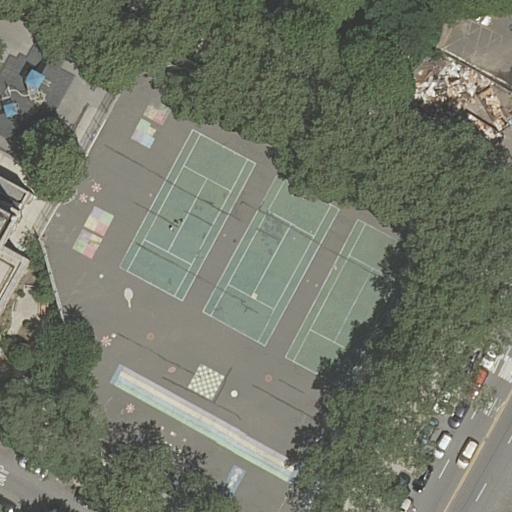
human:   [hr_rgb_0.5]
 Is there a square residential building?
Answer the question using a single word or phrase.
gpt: no

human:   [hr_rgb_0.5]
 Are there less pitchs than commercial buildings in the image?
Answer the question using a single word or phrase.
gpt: no

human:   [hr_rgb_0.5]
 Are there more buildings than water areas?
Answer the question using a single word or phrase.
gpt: yes

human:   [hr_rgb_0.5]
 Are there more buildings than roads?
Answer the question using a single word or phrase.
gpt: no

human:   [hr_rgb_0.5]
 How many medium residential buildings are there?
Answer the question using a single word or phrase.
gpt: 1

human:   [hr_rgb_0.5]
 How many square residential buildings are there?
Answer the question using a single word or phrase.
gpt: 0

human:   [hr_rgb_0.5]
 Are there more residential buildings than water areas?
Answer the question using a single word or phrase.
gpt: yes

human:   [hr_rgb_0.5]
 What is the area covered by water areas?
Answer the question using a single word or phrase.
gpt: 0m2

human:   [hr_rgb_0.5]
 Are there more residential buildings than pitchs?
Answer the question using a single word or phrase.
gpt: no

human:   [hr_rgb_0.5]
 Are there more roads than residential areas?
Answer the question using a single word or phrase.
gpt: yes

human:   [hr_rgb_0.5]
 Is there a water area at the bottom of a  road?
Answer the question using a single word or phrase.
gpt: no

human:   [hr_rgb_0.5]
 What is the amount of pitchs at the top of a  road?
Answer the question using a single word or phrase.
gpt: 2

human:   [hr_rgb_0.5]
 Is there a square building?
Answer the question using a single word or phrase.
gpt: no

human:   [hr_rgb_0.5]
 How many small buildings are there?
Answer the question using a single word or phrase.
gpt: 0

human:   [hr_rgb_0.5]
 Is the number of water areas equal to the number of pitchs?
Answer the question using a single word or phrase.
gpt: no

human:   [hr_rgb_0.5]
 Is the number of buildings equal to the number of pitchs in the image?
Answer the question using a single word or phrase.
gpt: no

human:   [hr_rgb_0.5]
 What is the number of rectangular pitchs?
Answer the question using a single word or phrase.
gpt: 2

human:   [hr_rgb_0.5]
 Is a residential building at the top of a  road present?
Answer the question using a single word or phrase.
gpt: yes

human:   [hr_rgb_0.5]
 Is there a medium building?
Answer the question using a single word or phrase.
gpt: yes

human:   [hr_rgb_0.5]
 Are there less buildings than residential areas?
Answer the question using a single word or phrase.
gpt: no

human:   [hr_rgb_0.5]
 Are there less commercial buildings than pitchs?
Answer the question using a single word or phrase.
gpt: yes

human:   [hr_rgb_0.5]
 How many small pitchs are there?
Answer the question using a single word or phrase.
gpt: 0

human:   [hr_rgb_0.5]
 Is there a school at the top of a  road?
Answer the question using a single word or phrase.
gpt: yes

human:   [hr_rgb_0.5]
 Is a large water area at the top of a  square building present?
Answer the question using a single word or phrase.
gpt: no

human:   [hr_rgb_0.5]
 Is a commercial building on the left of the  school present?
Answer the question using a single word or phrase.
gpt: no

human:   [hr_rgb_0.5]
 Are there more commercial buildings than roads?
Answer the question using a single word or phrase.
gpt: no

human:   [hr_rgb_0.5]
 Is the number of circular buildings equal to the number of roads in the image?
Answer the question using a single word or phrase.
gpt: no

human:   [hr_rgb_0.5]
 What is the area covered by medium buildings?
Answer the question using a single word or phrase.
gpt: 166m2

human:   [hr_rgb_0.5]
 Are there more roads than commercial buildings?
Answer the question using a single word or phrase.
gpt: yes

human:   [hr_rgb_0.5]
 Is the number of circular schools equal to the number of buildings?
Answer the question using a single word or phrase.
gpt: no

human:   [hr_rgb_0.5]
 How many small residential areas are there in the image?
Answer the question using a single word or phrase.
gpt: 0

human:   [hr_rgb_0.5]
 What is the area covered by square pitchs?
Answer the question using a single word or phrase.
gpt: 0m2

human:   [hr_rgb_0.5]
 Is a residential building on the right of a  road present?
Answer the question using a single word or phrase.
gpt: no

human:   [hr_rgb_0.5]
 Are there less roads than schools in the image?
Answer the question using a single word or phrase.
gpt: no

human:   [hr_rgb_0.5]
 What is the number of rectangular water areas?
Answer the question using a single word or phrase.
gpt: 0

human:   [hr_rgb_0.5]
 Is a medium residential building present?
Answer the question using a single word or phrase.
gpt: yes